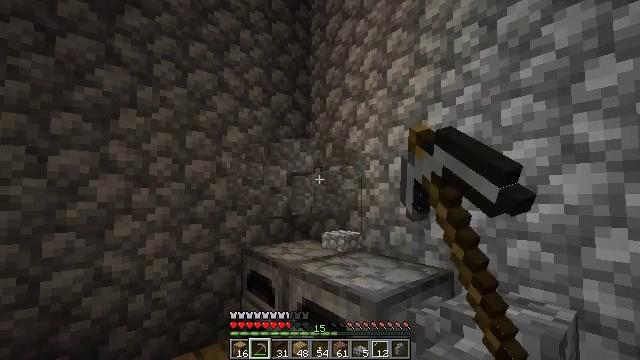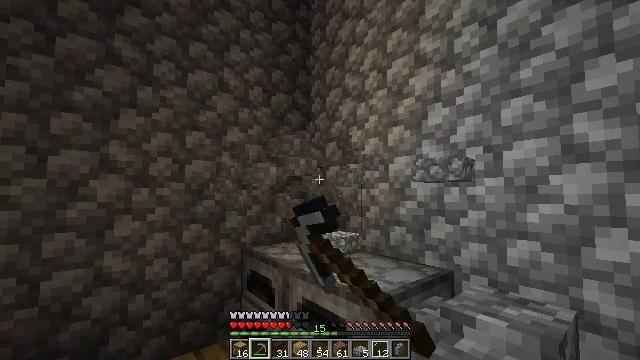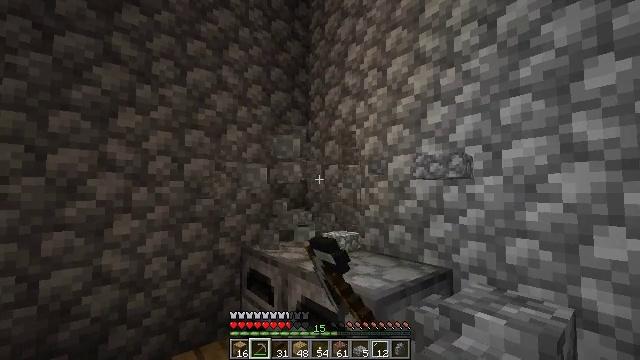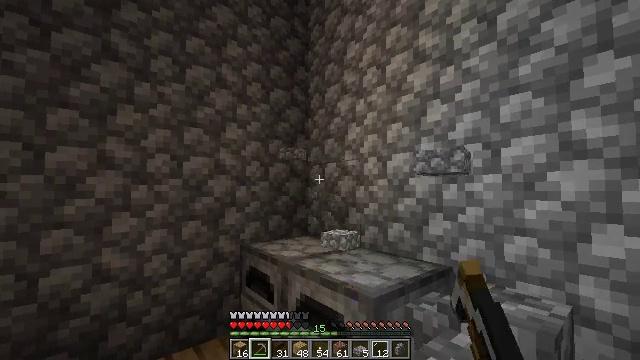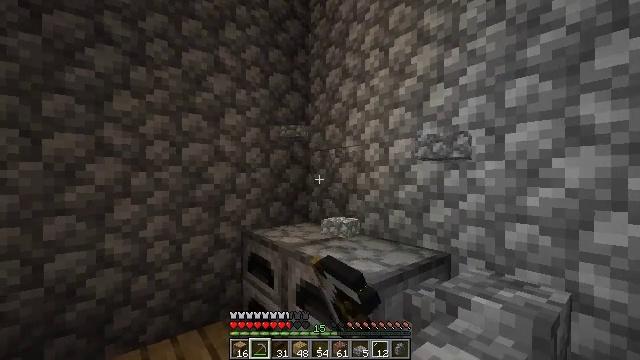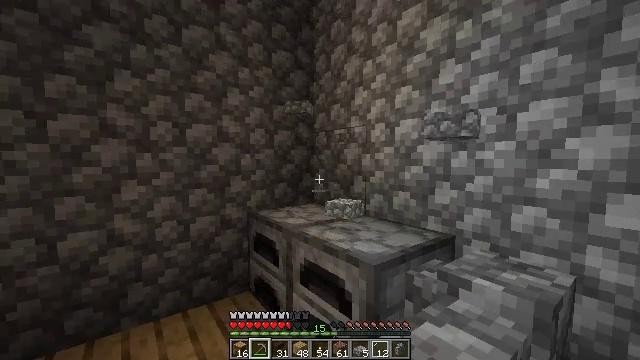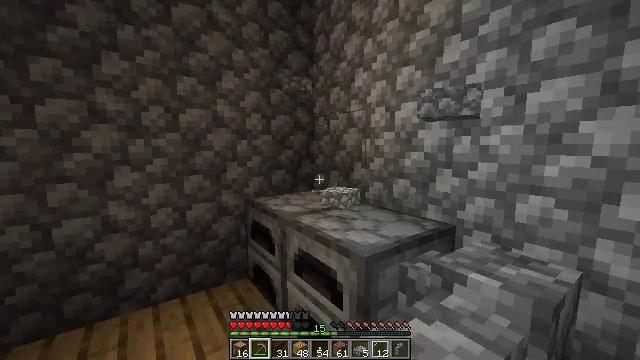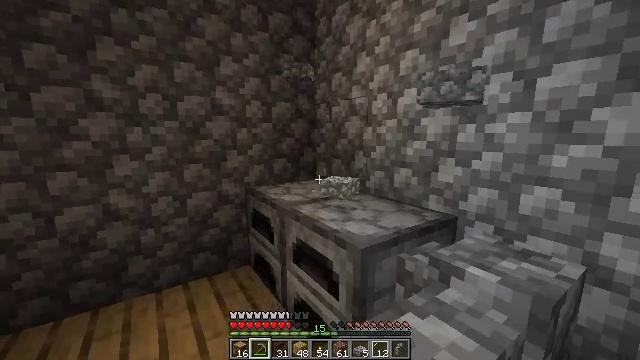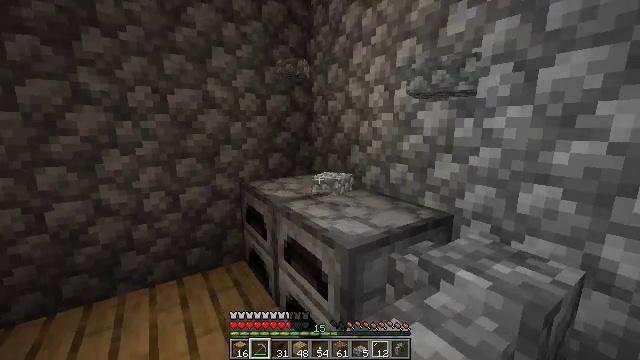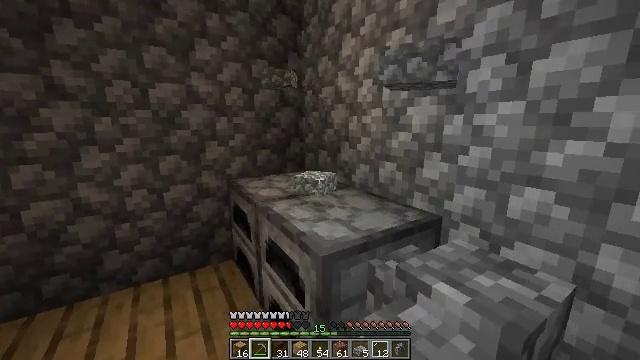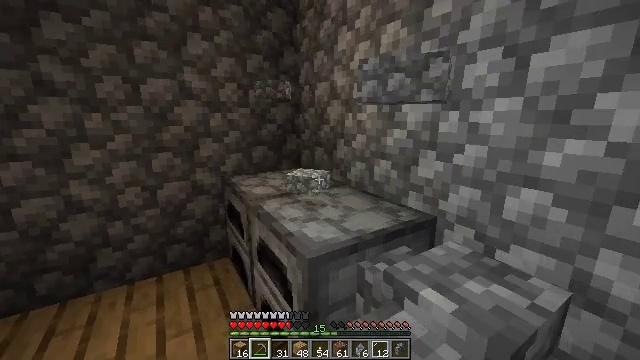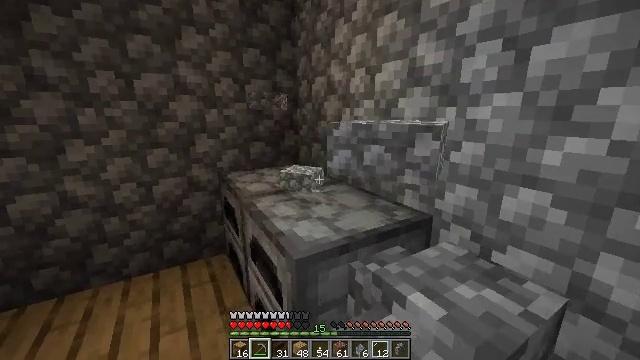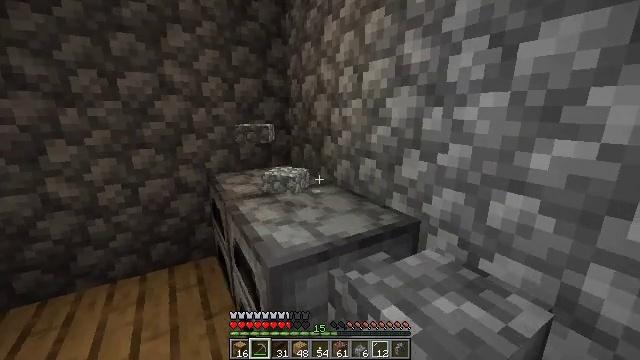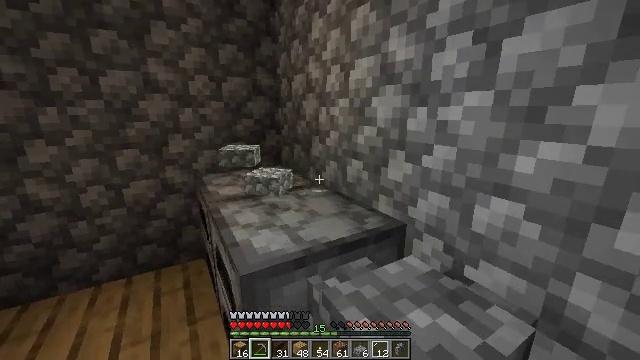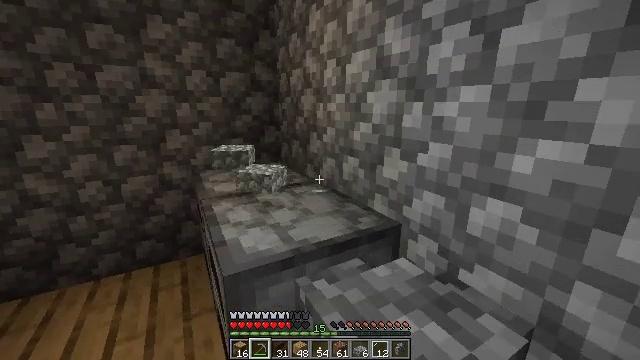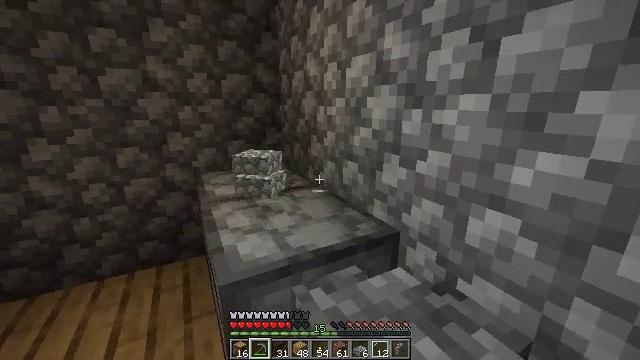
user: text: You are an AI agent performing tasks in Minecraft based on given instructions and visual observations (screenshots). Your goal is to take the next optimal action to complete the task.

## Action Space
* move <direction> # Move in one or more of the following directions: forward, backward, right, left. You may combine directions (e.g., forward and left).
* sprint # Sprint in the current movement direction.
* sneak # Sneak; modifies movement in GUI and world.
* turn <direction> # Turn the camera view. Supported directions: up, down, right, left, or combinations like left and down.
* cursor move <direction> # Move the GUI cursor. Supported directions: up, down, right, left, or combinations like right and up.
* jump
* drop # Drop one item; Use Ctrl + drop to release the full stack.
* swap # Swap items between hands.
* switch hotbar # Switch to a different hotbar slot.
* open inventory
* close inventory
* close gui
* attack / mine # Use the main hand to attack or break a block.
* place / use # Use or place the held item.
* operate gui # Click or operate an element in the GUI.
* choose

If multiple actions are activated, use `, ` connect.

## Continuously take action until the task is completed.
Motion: motion action
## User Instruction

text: Demolish the cobblestone slab for reuse.
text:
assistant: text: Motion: attack / mine
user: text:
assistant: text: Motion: attack / mine
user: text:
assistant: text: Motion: attack / mine
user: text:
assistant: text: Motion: move forward, turn down, attack / mine
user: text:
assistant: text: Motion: move forward, turn left and down
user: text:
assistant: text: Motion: move forward, turn left and down
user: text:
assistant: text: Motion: move forward, turn left and down
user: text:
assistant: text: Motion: move forward, turn down
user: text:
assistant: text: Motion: move forward, turn down
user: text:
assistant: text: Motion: move forward
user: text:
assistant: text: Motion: move forward, turn down
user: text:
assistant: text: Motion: move forward
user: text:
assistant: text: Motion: move forward
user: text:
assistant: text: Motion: move forward, turn left
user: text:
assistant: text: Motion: move forward, turn left, jump
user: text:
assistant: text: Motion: move forward, jump
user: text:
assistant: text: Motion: move forward, jump
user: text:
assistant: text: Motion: move forward
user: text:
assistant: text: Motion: move forward and move left
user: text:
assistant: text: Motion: move left
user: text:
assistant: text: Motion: move left
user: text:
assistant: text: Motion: move left
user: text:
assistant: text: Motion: move left
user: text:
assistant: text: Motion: turn down
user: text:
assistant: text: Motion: turn down
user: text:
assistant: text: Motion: no_op
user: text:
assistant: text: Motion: move forward
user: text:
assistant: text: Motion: move forward
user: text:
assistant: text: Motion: move forward
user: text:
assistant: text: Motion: move forward